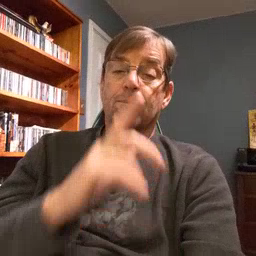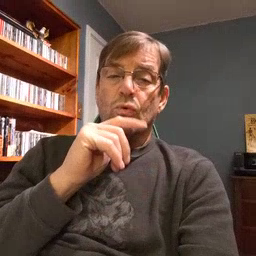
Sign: who